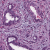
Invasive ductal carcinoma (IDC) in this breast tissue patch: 1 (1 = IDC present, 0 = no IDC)